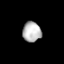
Tissue: lung
Cell type: Epithelial cells
Senescence score: 0.1908
Nuclear area (px): 362
Mean DAPI intensity: 185.298